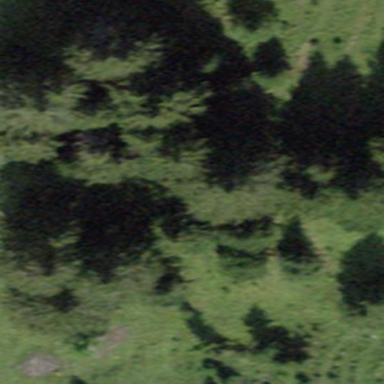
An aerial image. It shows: Forest area.